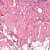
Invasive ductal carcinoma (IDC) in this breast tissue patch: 0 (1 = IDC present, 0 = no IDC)